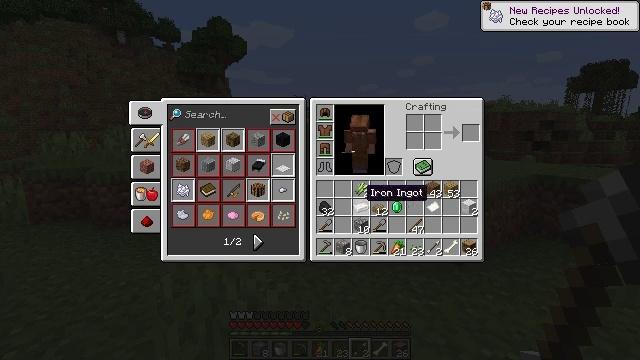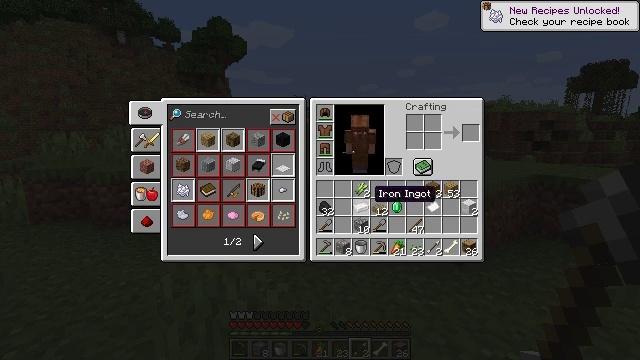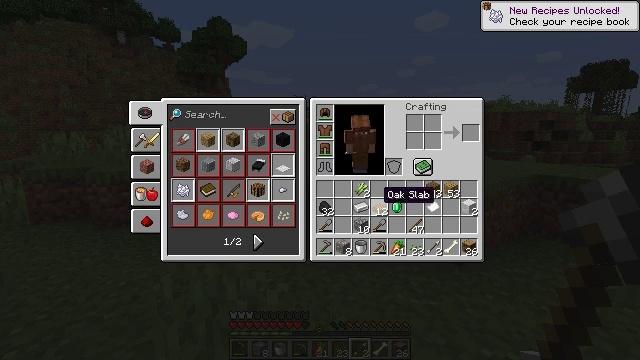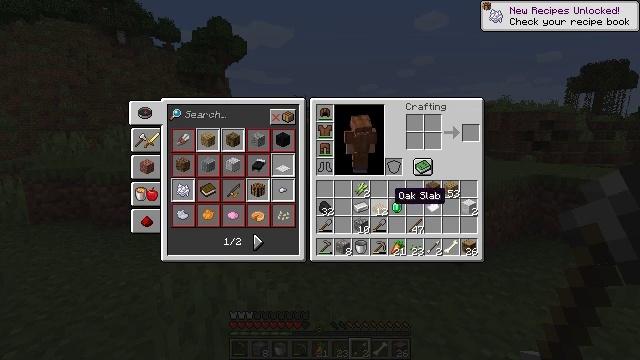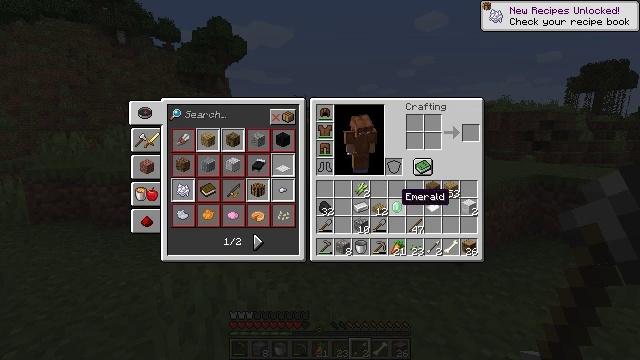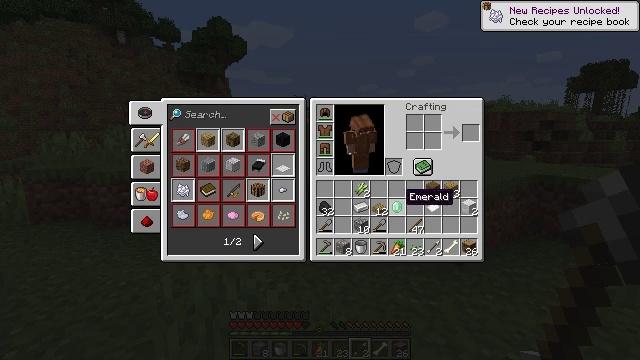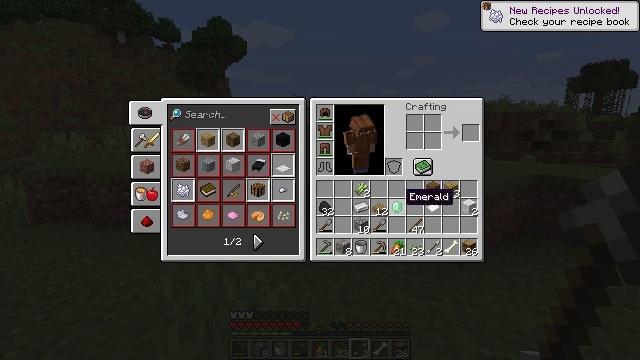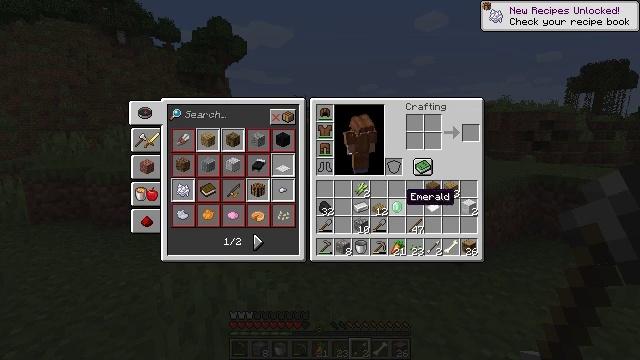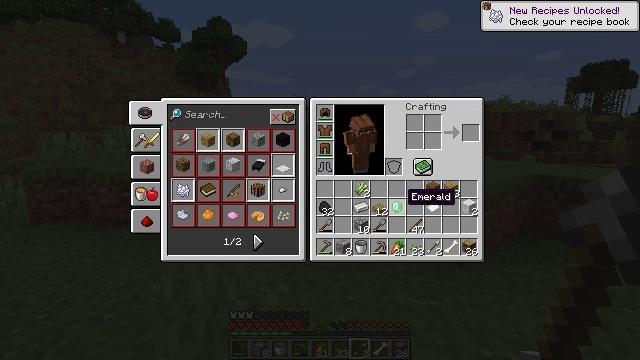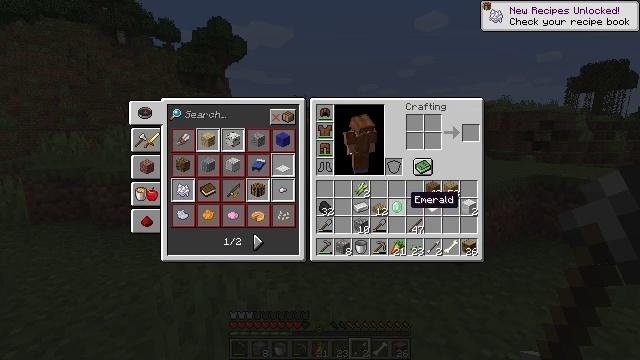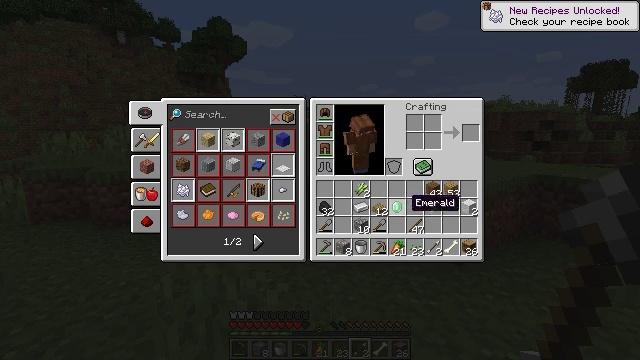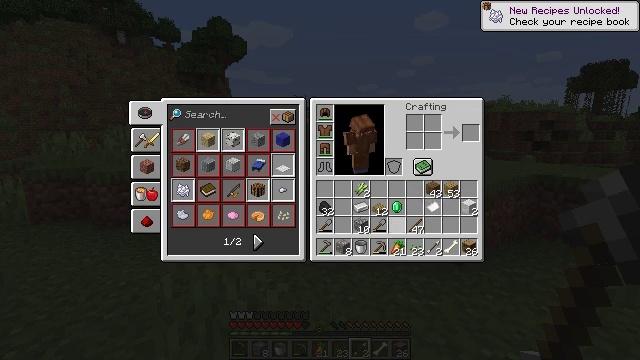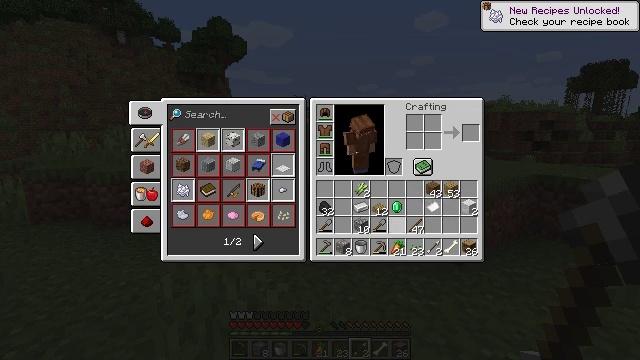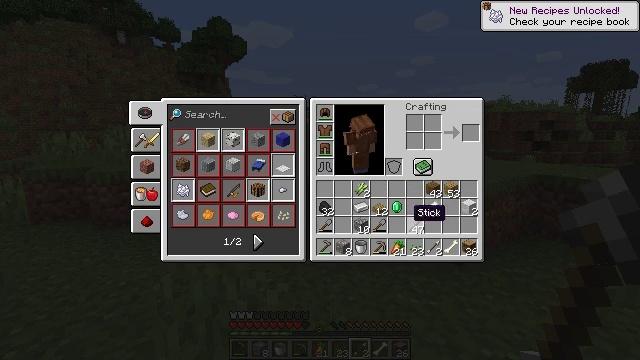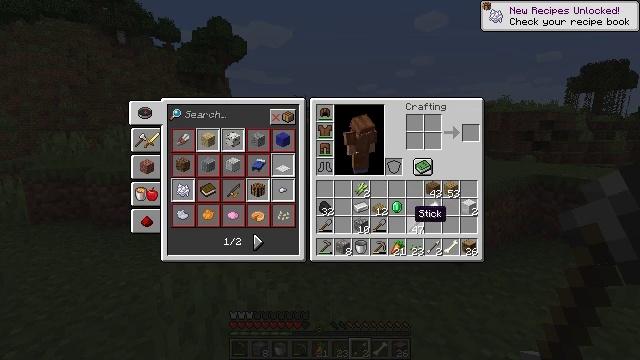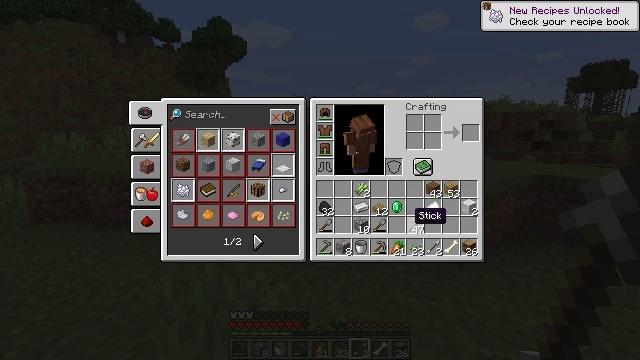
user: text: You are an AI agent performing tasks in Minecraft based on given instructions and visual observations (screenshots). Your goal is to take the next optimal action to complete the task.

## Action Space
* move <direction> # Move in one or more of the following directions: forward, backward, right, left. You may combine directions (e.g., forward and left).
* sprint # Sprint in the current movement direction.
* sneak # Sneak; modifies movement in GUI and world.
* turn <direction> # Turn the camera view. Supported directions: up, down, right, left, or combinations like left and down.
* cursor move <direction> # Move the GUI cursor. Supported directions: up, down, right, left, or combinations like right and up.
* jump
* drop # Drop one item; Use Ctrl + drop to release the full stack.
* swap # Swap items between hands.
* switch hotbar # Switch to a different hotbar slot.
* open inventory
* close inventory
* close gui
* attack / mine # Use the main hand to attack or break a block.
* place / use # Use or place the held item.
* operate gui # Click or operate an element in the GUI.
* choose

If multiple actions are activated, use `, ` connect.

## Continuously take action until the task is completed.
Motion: motion action
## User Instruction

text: Break the bookshelf for books.
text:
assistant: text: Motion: cursor move right
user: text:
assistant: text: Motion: cursor move right
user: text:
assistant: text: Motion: cursor move right
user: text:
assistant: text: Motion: cursor move right
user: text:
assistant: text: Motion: no_op
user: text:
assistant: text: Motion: no_op
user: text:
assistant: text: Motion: no_op
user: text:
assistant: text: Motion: no_op
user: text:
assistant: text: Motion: no_op
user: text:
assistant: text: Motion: no_op
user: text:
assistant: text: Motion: no_op
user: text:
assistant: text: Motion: no_op
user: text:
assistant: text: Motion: no_op
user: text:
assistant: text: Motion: no_op
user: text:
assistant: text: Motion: no_op
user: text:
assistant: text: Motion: no_op
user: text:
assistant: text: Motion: no_op
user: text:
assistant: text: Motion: no_op
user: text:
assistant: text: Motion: no_op
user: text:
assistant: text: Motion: no_op
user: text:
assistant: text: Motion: no_op
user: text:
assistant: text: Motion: no_op
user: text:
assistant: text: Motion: no_op
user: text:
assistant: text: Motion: no_op
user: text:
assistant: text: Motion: no_op
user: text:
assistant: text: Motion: no_op
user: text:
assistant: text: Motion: no_op
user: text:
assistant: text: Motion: no_op
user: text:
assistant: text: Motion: no_op
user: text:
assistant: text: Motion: no_op